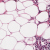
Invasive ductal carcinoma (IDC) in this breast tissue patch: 0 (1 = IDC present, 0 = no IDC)